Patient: sex M, age 65
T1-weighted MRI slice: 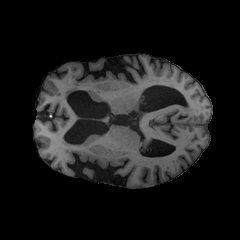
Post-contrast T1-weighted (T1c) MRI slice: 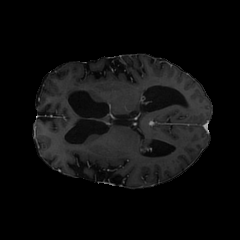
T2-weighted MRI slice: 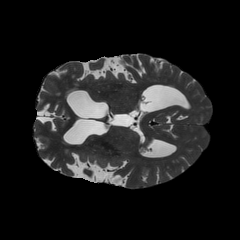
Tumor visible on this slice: yes
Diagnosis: Glioblastoma, IDH-wildtype
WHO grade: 4